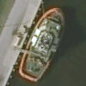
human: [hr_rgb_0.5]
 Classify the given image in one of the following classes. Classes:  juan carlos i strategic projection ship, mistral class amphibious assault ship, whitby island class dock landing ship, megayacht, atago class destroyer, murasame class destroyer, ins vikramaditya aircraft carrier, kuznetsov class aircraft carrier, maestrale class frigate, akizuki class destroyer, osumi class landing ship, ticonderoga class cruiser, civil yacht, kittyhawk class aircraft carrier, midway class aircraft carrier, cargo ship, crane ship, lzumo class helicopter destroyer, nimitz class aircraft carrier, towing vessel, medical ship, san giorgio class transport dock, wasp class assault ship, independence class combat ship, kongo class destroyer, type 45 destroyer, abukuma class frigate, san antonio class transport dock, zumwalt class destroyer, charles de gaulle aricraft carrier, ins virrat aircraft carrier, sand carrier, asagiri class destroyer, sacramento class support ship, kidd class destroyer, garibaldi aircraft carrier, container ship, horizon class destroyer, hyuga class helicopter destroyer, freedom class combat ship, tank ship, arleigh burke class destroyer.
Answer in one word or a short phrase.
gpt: Towing vessel